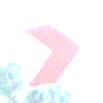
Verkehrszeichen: RichtungstafelnInKurvenKleinLinks
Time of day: MorningAfternoon
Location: Outdoor (Nature)
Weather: Clear
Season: NotSpecified
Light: Natural